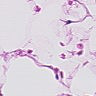
Metastatic tissue present: no